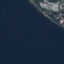
Land use / land cover: SeaLake